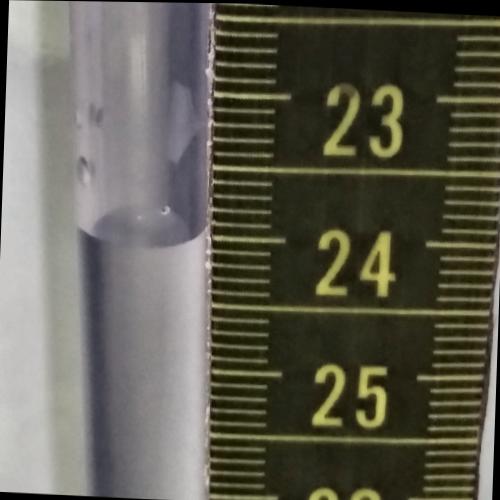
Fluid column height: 24.0 cm